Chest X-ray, PA view. Patient: 22 years old, sex F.
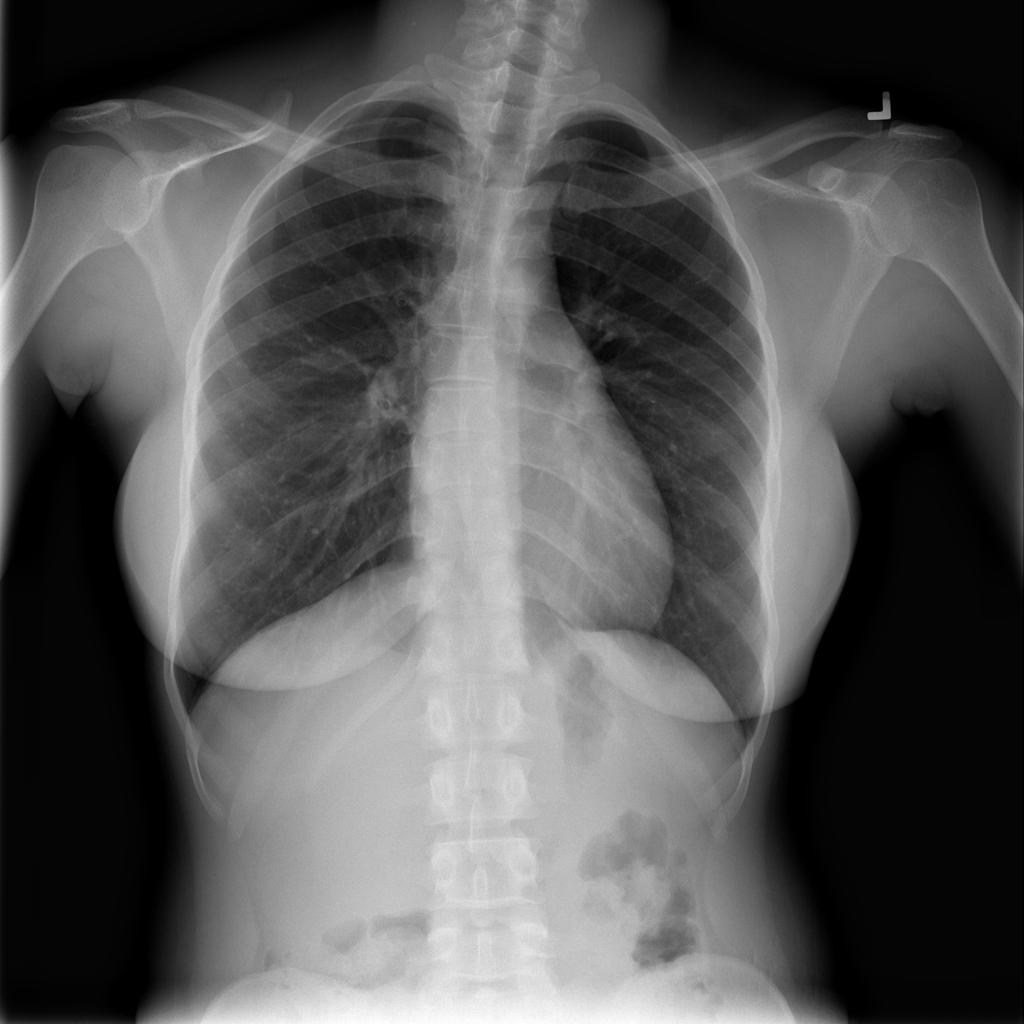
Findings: No Finding